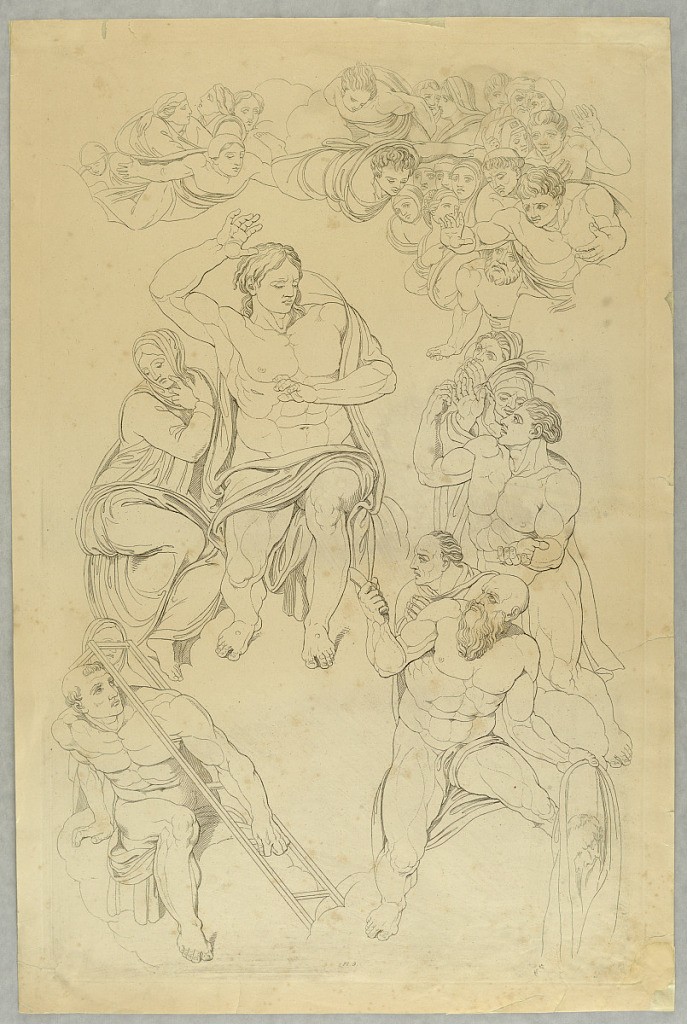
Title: Plate, from Le Jugement Universal
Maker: Tommaso Piroli, Italian, 1752 - 1824
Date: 1808
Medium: Etching on paper
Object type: Print
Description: Plate 5